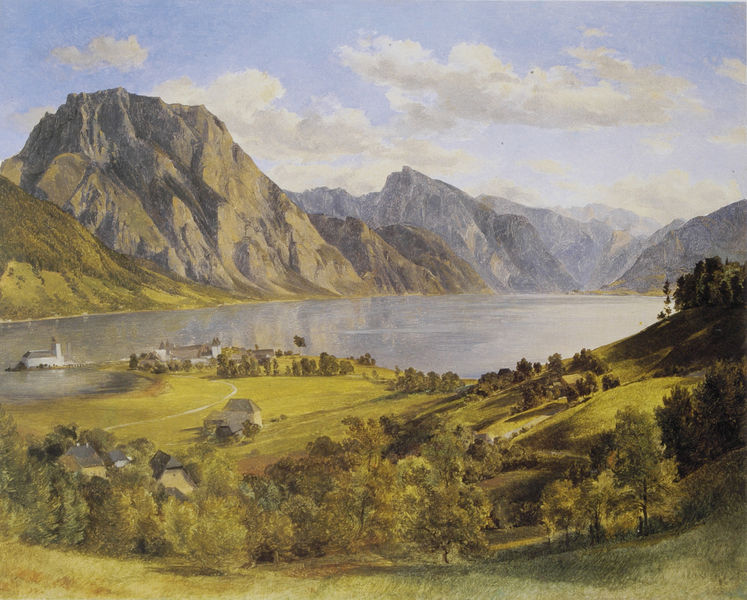
Titel: Traunsee mit Schloss Orth
Künstler: Ferdinand Georg Waldmüller
Standort: Wien
Institution: Kunsthandlung C. Bednarczyk
Schlagwörter: baum, berg, blau, dunkel, felsen, gemälde, himmel, laub, schatten, wasser, weiß, wolken, bäume, fluss, grün, kirchturm, landschaft, ocker, see, ufer, braun, grau, hell, licht, ausblick, gras, haus, rasen, schloss, weg, wiese, wolke, feld, häuser, hügel, natur, spiegelung, strauch, weide, busch, büsche, gewässer, kirche, sonne, sträucher, wiesen, insel, wald, aussicht, sommer, ort, abhang, acker, berge, fels, gebirge, gipfel, dorf, dächer, hof, idylle, weiden, kloster, alpen, sonnig, ländlich, laubbäume, chiemsee, landwirtschaft, bodensee, bauten, königssee, st. bartholomä, gardasee, wiede, speigelung, chatten, orn, ss, e, rn, ewiese